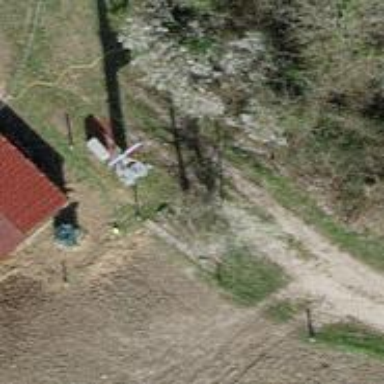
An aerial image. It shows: Distribution transformer attached to power pole.